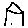
Label: house